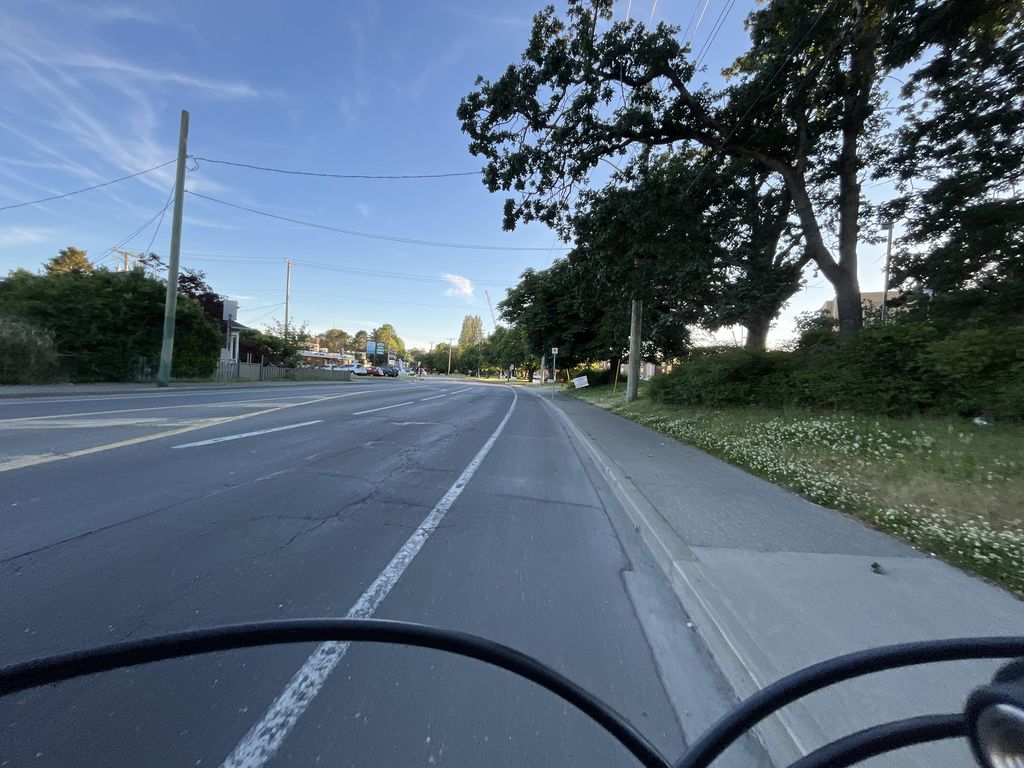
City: victoria